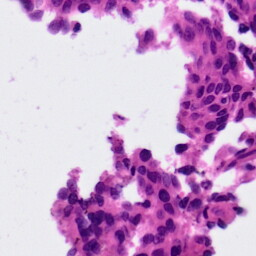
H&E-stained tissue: Ovarian